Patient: sex F, age 48
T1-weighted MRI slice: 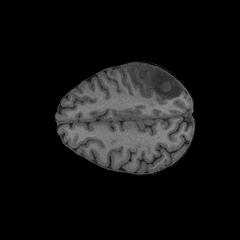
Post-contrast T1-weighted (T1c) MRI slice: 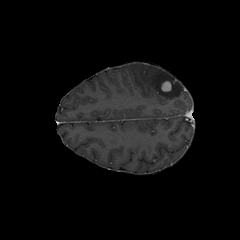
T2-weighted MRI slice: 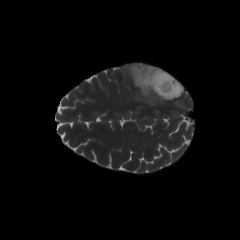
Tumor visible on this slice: yes
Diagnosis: Astrocytoma, IDH-mutant
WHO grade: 3